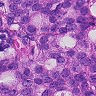
Metastatic tissue present: yes